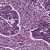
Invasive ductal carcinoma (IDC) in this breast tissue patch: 1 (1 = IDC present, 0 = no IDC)